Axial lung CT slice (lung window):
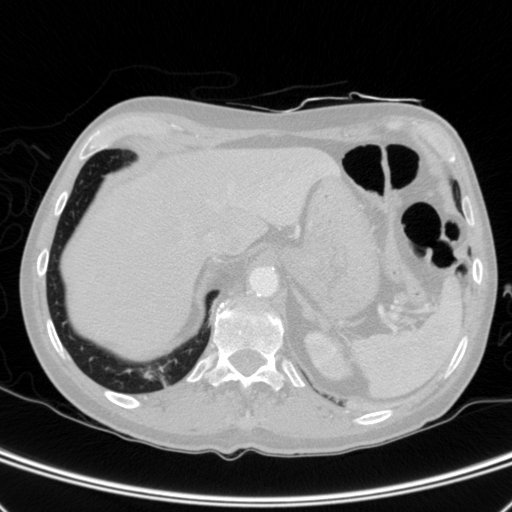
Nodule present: no